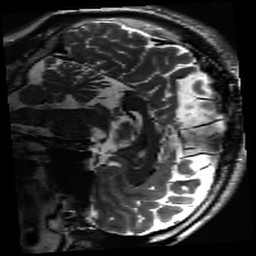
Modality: inplaneT2
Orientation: sagittal